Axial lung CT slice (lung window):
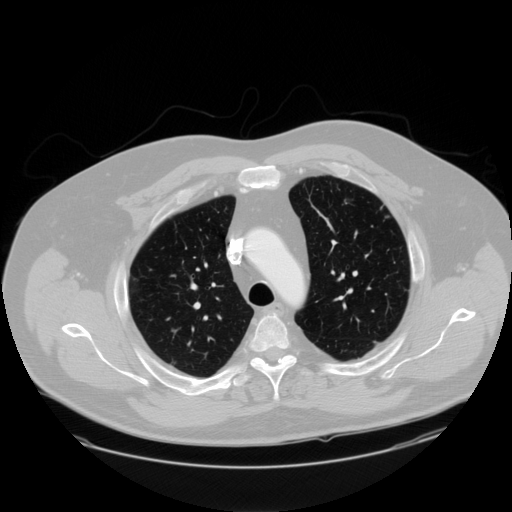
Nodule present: no